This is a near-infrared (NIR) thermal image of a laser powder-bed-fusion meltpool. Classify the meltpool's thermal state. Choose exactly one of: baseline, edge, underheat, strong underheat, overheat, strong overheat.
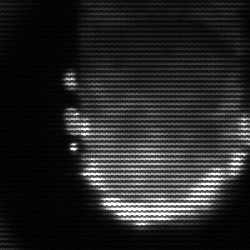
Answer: baseline